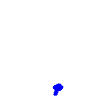
Particle: electron